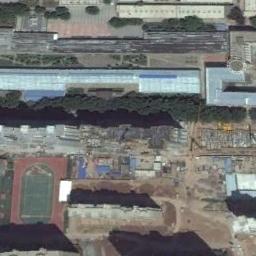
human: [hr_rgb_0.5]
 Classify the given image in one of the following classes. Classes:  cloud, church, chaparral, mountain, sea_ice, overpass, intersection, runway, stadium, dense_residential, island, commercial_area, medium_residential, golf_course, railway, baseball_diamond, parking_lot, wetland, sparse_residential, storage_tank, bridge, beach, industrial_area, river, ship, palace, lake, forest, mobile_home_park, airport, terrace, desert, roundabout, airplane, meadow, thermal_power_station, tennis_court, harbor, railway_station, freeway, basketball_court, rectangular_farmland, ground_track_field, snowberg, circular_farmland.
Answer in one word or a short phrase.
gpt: ground_track_field